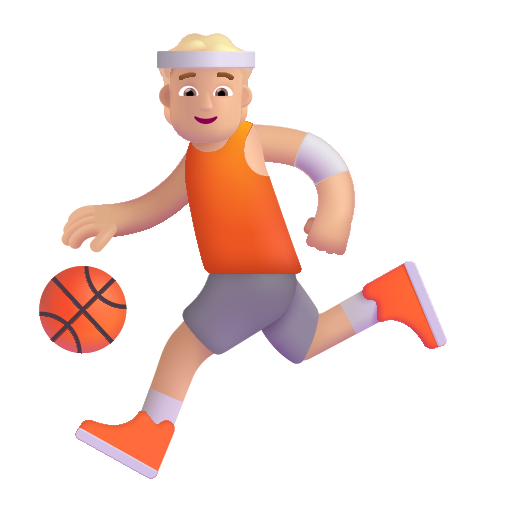
person bouncing ball color  light